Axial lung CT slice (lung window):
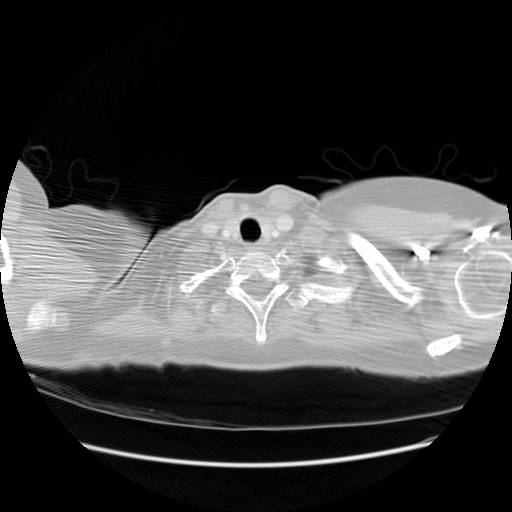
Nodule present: no